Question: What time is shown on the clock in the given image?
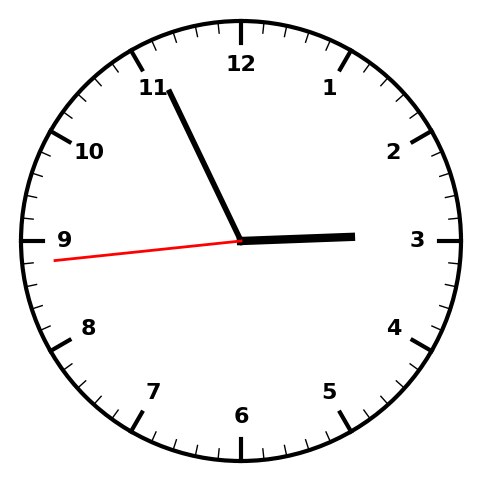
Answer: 02:55:44